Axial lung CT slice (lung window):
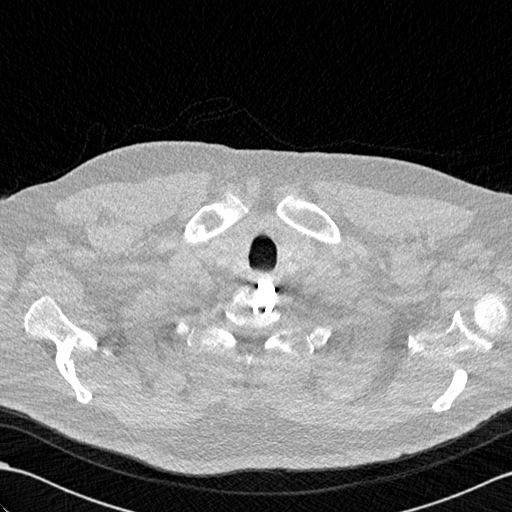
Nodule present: no